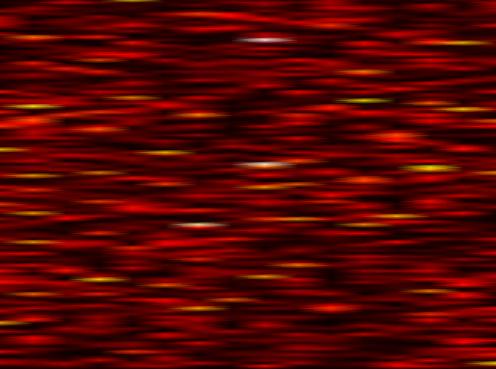
Label: FBMC